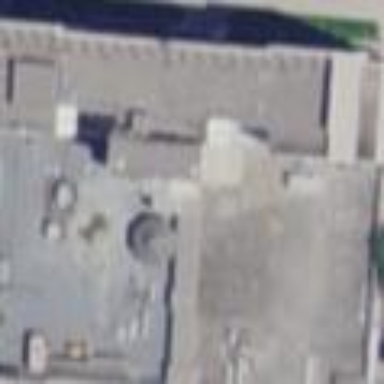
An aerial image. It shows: Hospital building.